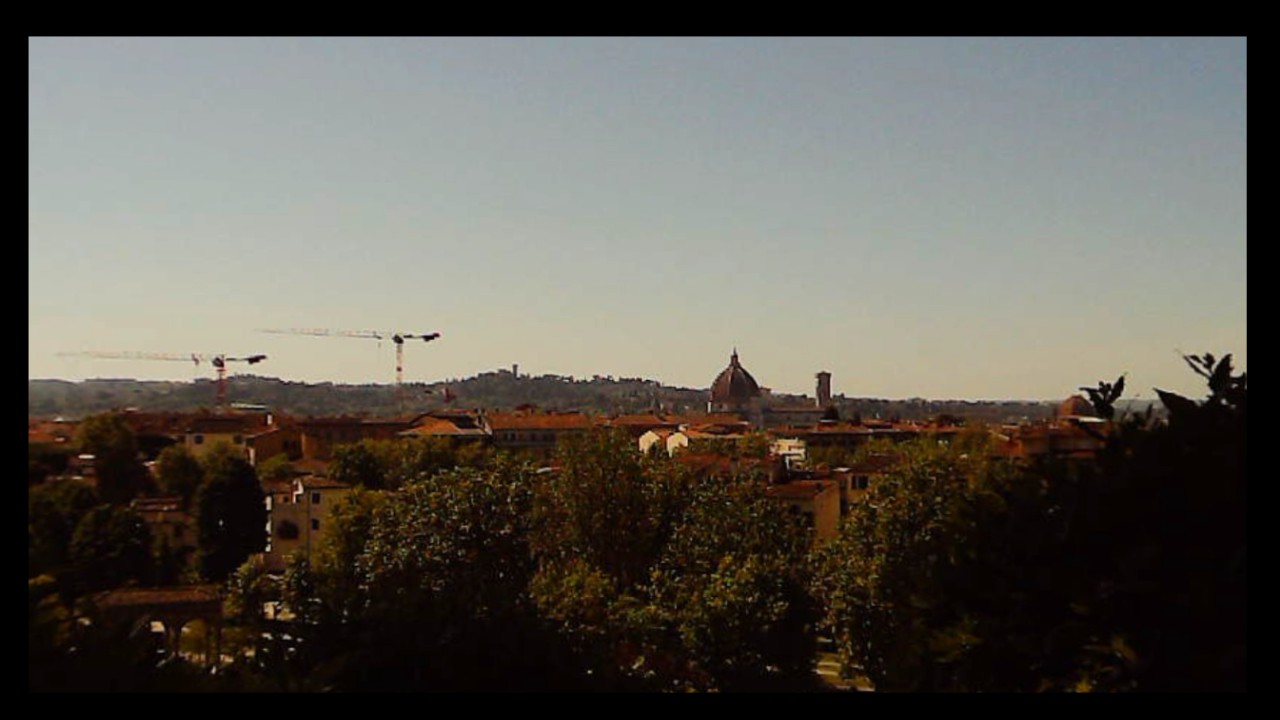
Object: Betafpv air75